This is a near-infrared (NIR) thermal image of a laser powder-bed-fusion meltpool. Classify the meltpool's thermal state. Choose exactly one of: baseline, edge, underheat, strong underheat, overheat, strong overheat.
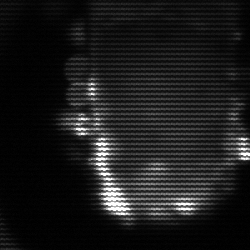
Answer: baseline